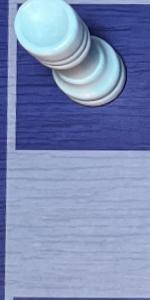
Label: Empty